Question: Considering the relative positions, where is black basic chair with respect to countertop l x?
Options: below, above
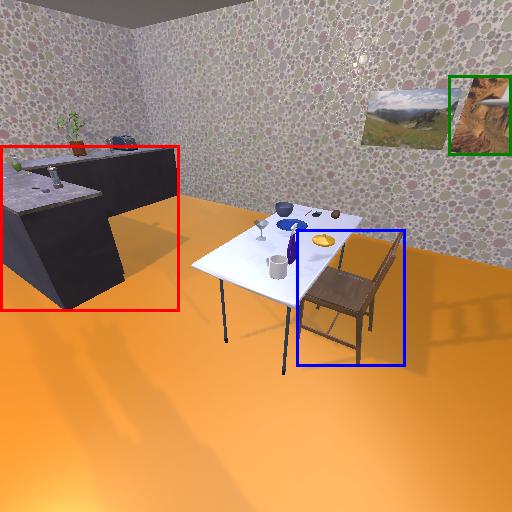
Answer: below